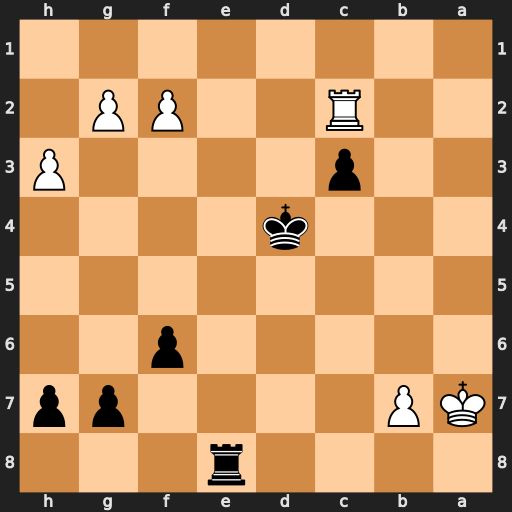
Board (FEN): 4r3/KP4pp/5p2/8/3k4/2p4P/2R2PP1/8
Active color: b
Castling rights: -
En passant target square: -
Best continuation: Kd3 Ra2 c2